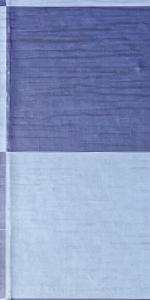
Label: Empty